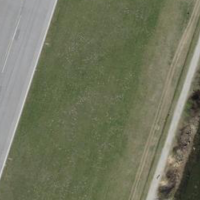
EUNIS habitat code: 57
Species observed at this site:
Euonymus europaeus